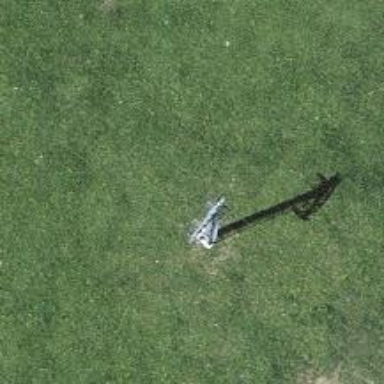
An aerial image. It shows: Pylon used for aerialway.